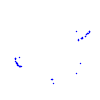
Particle: kaon